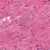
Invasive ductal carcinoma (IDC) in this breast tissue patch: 0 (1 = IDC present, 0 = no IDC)